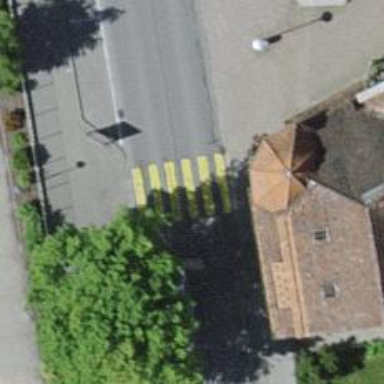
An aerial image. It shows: Marked crossing with zebra stripes on the road.